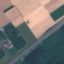
Land use / land cover: Highway